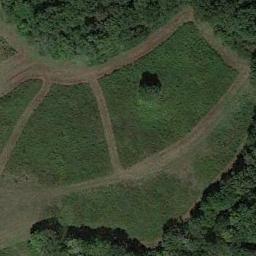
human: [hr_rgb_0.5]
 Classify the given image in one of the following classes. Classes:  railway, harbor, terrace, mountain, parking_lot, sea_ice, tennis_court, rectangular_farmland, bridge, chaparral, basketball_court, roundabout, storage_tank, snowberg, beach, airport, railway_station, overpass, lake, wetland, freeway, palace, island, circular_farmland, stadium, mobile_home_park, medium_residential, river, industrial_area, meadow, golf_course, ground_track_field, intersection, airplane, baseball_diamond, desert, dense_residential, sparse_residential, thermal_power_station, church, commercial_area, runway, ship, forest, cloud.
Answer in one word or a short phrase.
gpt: meadow